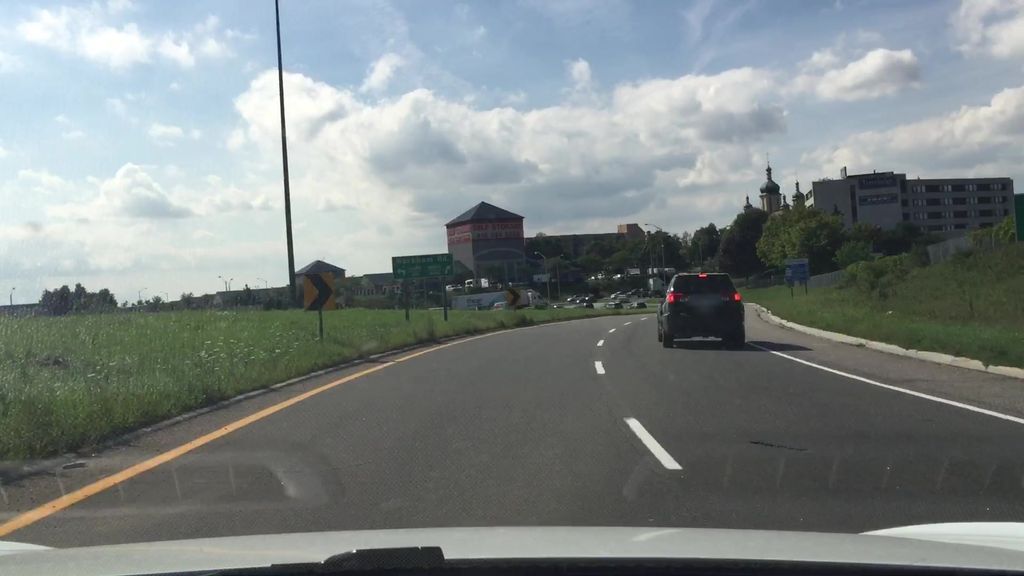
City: toronto